Interaction volume radius: 5 \u00c5
Interaction volume height: 30 \u00c5
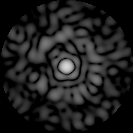
Disorder parameter: 0.8047